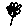
Label: flower